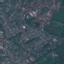
Land use / land cover class: Residential